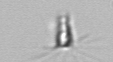
Label: Calciopappus